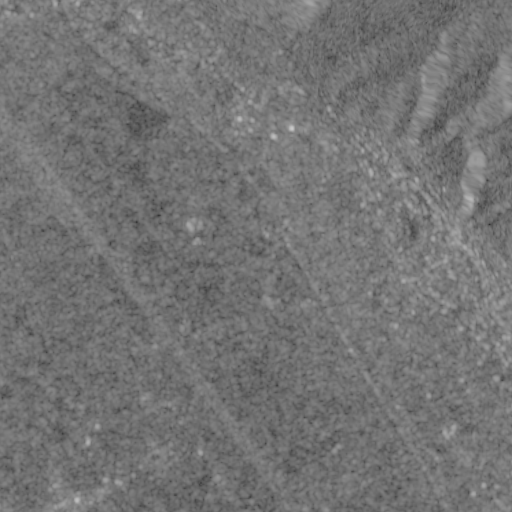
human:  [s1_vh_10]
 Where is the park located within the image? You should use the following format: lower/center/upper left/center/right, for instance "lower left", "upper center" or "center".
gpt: The park is located in the center right of the image.
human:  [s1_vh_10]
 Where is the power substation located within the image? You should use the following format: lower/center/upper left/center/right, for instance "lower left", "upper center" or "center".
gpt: The power substation is located in the lower right of the image.
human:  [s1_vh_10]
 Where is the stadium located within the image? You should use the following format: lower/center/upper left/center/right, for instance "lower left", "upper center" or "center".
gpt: The stadium is located in the center right of the image.
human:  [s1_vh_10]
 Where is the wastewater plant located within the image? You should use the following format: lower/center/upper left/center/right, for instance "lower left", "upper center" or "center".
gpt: The wastewater plant is located in the center right of the image.
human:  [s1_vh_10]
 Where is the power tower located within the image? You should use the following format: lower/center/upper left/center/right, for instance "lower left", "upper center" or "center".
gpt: There is no power tower in the image.

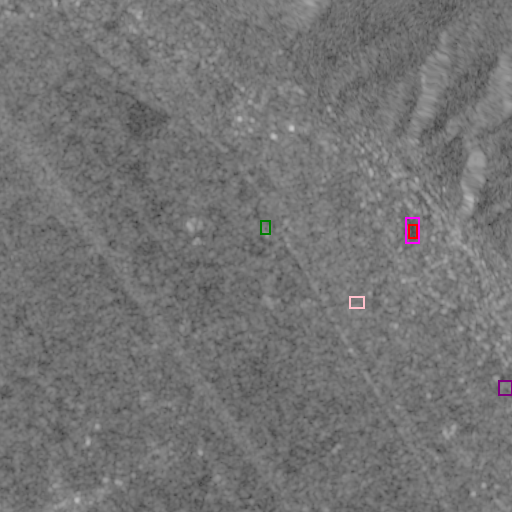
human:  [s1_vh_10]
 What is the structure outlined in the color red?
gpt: The structure outlined in red is a park.
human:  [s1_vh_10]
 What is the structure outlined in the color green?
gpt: The structure outlined in green is a parking lot.
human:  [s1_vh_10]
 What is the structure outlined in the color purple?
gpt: The structure outlined in purple is a power substation.
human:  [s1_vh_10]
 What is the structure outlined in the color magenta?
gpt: The structure outlined in magenta is a stadium.
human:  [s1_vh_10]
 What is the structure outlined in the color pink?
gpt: The structure outlined in pink is a wastewater plant.
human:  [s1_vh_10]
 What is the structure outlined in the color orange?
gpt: There is no orange outline.